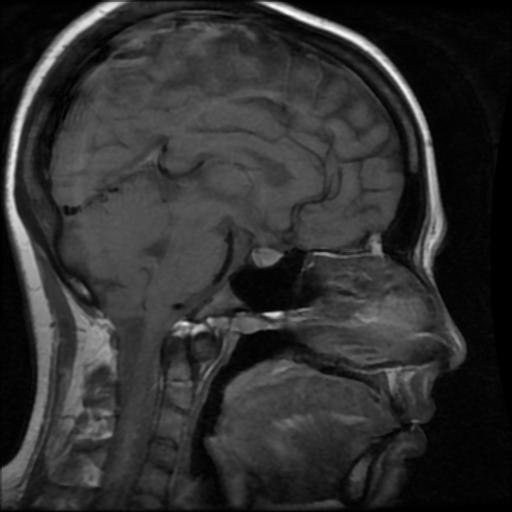
Label: pituitary